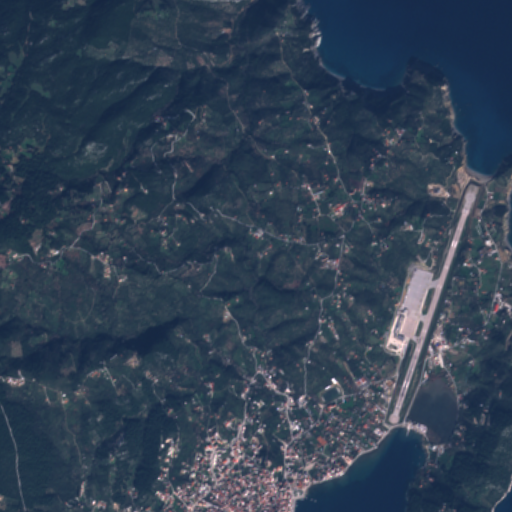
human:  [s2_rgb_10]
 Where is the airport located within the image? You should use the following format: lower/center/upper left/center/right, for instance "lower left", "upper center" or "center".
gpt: The airport is located in the lower right of the image.
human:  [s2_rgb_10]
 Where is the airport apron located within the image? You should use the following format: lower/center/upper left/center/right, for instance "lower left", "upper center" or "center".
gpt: The airport apron is located in the center right of the image.
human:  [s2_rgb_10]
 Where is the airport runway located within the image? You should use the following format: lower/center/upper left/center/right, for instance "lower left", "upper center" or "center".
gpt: The airport runway is located in the lower right of the image.
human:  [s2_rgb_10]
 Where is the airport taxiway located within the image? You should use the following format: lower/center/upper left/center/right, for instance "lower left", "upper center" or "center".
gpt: The airport taxiway is located in the lower right of the image.
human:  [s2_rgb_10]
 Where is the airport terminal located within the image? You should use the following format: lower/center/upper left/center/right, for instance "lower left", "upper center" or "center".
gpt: The airport terminal is located in the lower right of the image.
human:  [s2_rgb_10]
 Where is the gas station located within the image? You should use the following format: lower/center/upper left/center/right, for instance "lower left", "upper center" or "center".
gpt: The gas station is located in the lower center of the image.
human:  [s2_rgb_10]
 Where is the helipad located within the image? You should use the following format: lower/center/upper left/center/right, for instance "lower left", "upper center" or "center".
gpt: The helipad is located in the lower right of the image.
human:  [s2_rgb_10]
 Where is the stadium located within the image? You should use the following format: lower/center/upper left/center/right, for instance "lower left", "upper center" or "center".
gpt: The stadium is located in the lower right of the image.
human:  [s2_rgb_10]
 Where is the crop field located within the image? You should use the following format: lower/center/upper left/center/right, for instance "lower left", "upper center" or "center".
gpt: There is no crop field in the image.